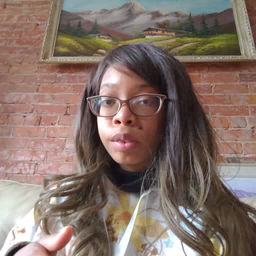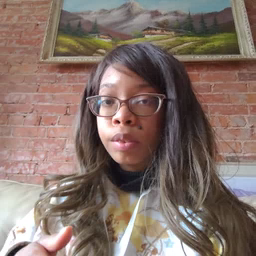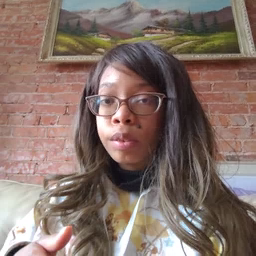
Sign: water